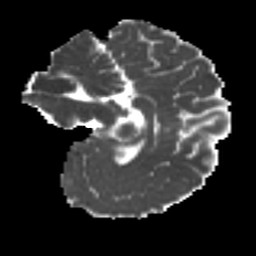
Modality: MD
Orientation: sagittal
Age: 27
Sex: female
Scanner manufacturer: ge
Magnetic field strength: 3 T
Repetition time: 7.8 s
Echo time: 0.0606 s